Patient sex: M
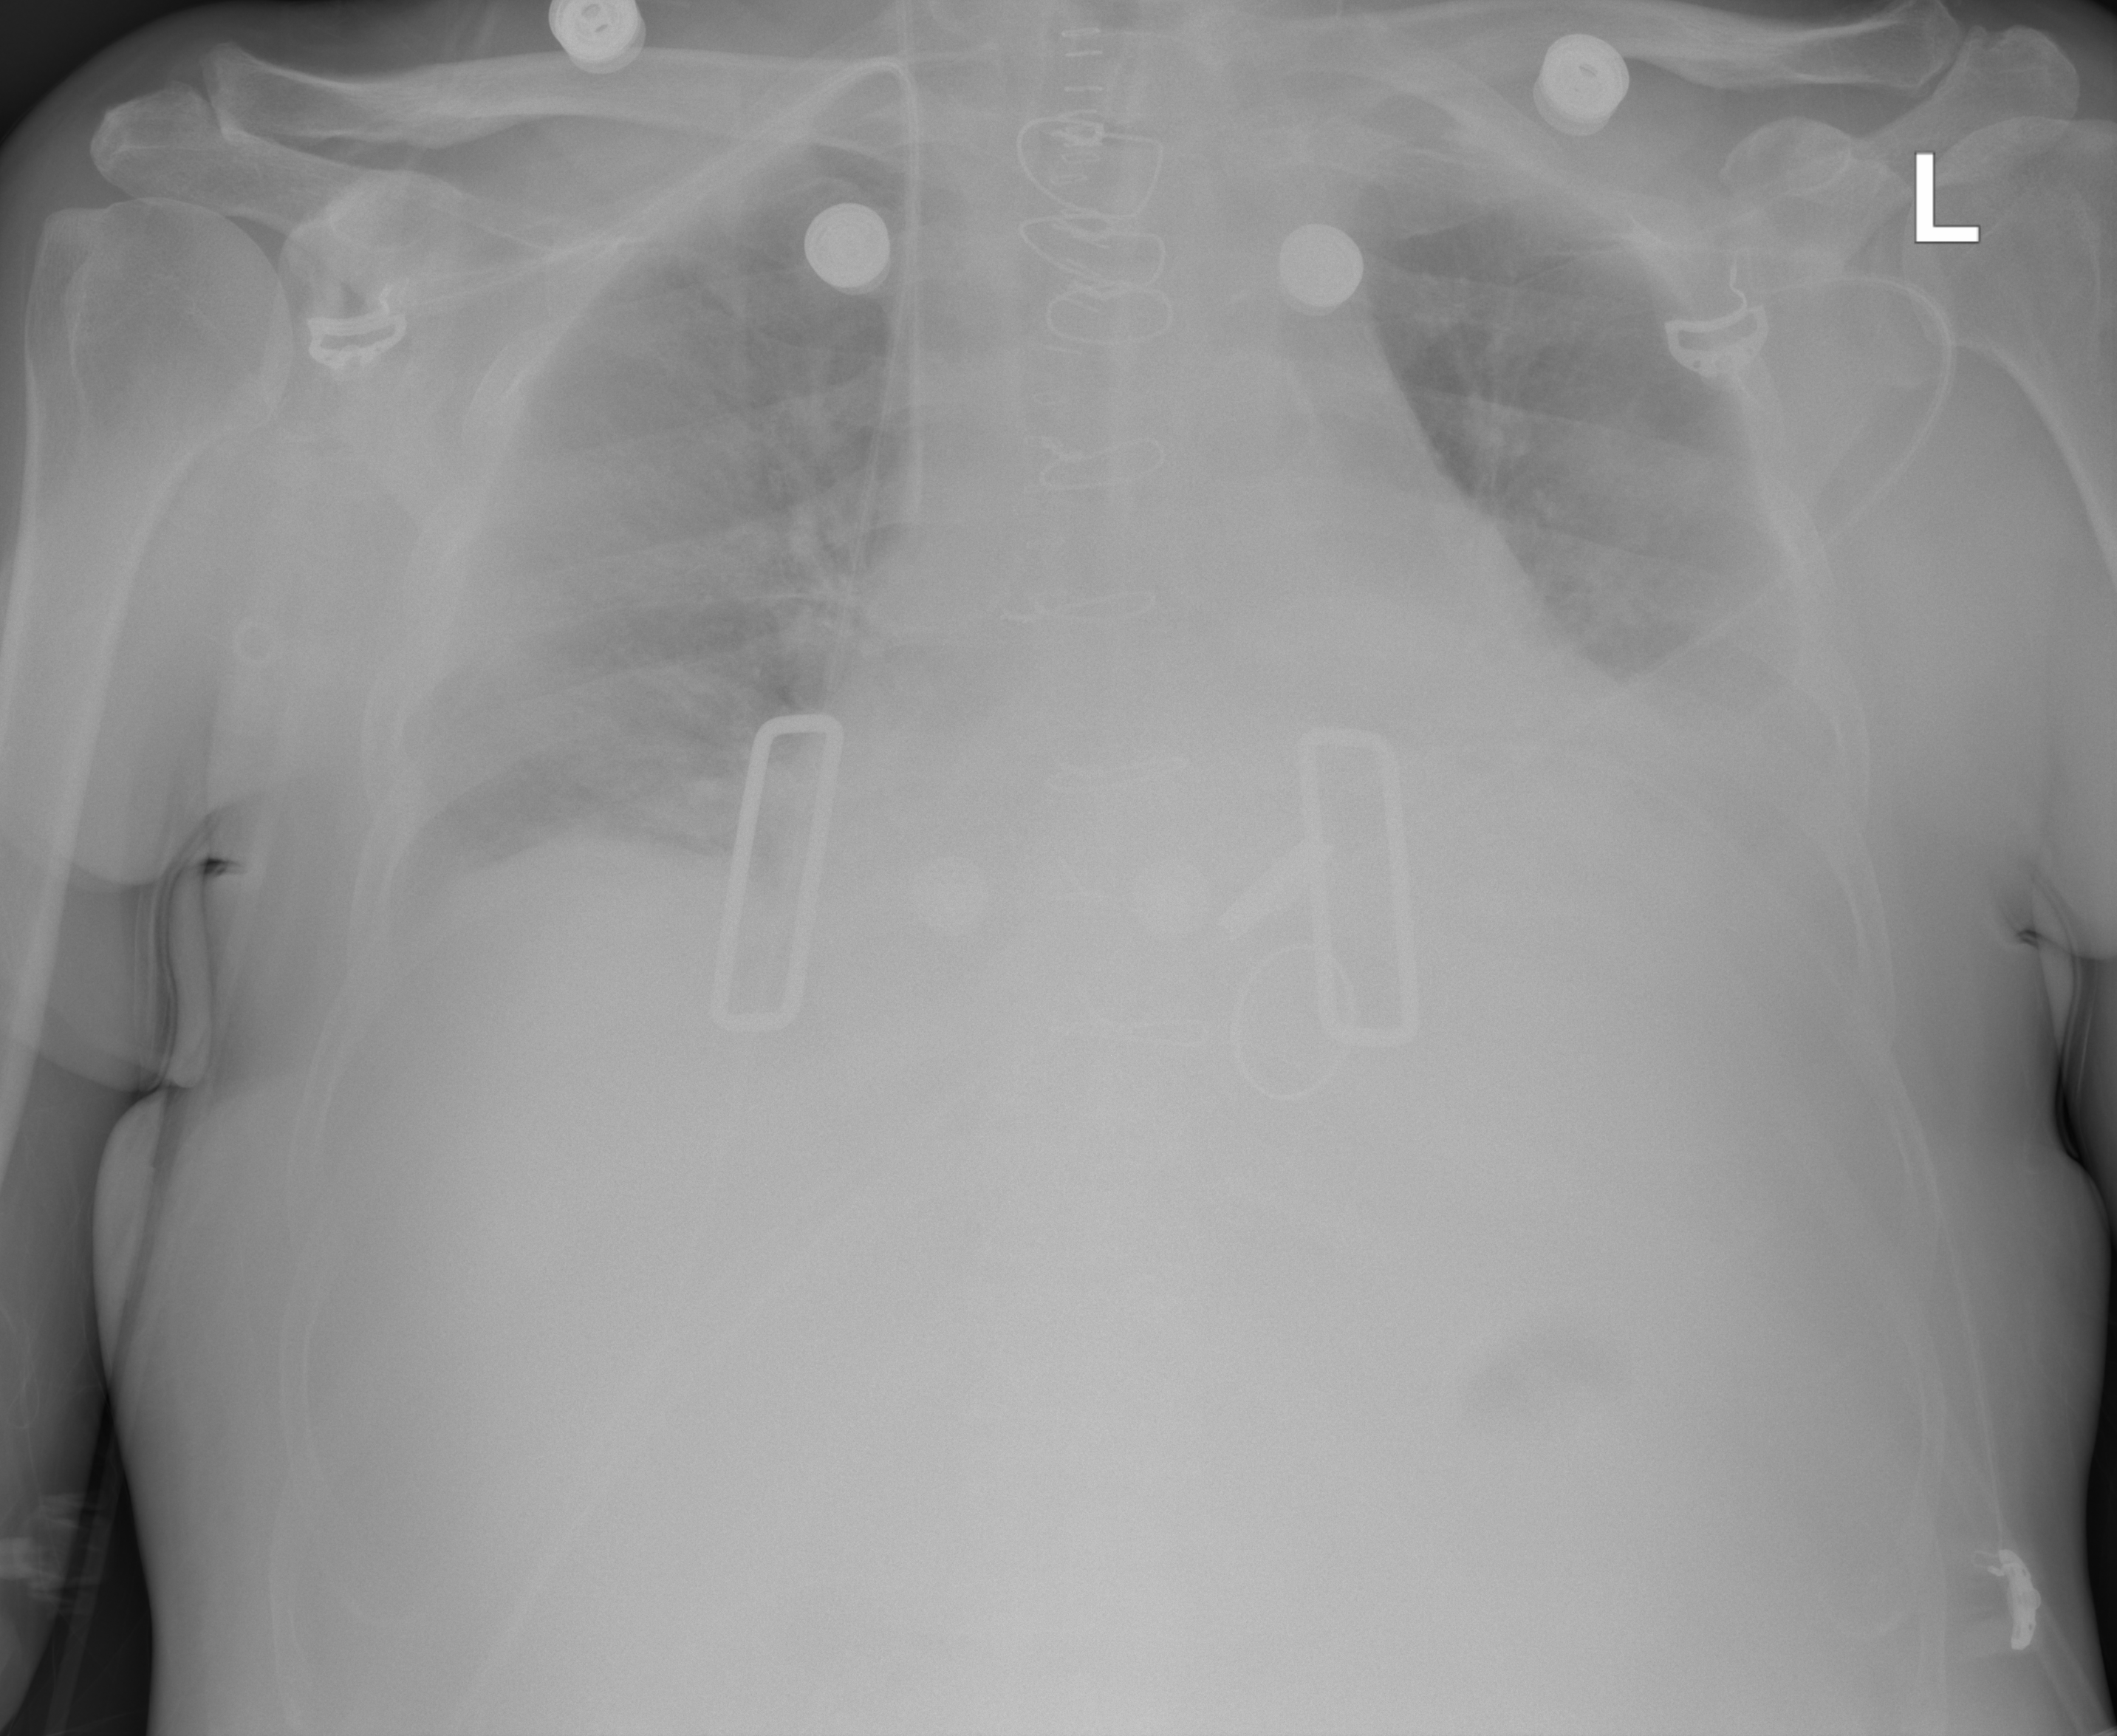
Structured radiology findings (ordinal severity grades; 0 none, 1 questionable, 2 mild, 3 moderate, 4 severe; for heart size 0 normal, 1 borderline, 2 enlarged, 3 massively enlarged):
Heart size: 2
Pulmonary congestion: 3
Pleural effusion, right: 0
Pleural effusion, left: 2
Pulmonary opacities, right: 0
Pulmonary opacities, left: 1
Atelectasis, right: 2
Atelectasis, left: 2